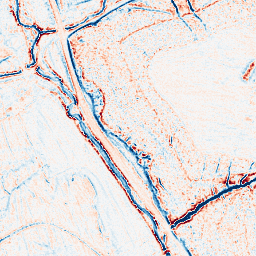
Category: edge_preserving
Decomposition family: anisotropic_diffusion
Decomposition parameters: iterations: 10
kappa: 50
gamma: 0.1
Upsampling method: linear_exact
Upsampling parameters: scale: 4
Upsampling scale: 4